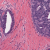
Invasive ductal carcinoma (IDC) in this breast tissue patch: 0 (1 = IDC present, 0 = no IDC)